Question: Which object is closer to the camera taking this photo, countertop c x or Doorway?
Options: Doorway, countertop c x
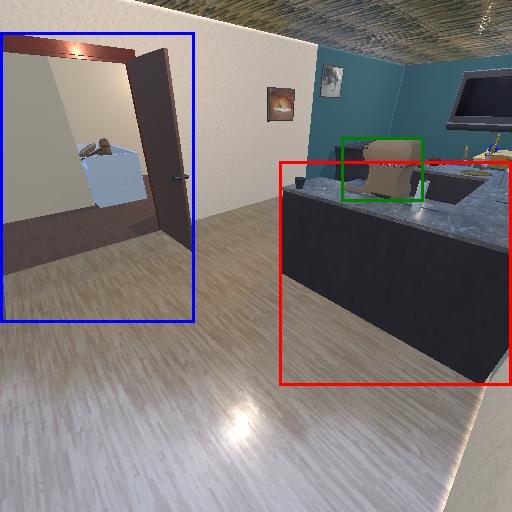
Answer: Doorway